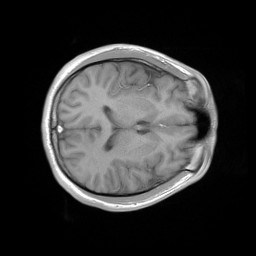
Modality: FLASH
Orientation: axial
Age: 19
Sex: male
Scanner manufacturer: siemens
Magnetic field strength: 3 T
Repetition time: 0.245 s
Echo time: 0.0026 s